Question: I have used Multiselect of Bootstrap.
My issue is when I select item from options. If name is too long then button width is also increased.

How do I handle Button width after selecting options.
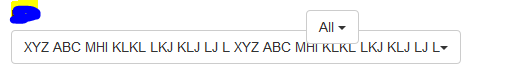
Answer: Try using below code.
You can set max-width as you want in css.
'''
$('#yourXYZID').multiselect({
buttonText: function(options)
{
var retStr = "";
if (options.length === 0) {
retStr = "None selected";
} else if(options.length <=3){
var textArray = [];
$.each(options,function(key,value){
textArray.push($.trim($(value).html()));
});
retStr = "<div class='pull-left restricted'>"+textArray.join(",")+"</div>";
} else {
retStr = options.length+" selected";
}
return retStr+" <b class='caret'></b>";
}
});
'''
'''
.multiselect.dropdown-toggle.btn.btn-default > div.restricted {
margin-right: 5px;
max-width: 100px;
overflow: hidden;
}
'''